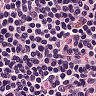
Metastatic tissue present: no